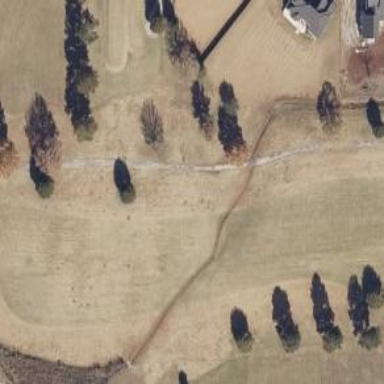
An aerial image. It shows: Path for both roads and golfers.